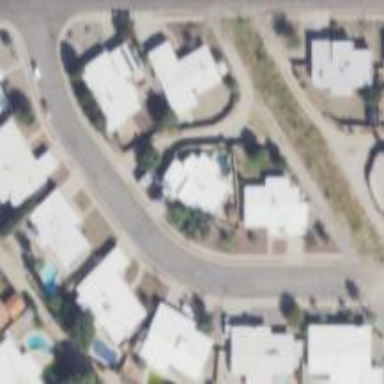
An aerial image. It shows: Alley classified as service road.